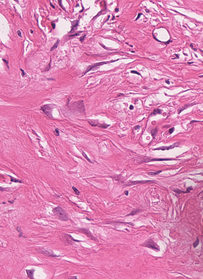
Tumor epithelial tissue: no
Tumor-associated stroma tissue: yes
Normal tissue: no